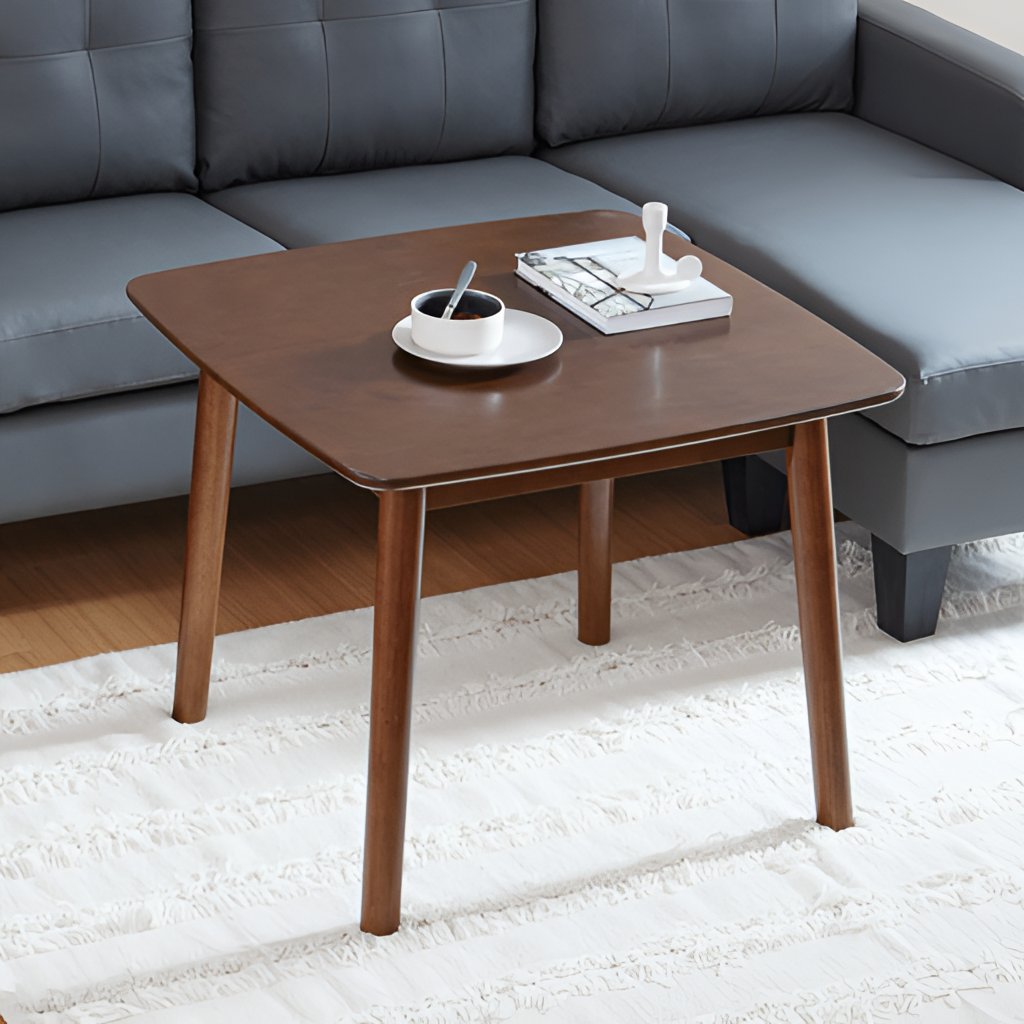
living room, brown wood coffee table, brown wood flooring, with plank pattern, modern, paint wallpaper, with solid pattern